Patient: sex F, age 67
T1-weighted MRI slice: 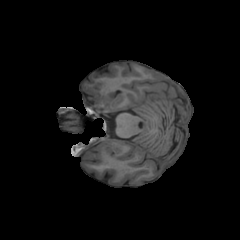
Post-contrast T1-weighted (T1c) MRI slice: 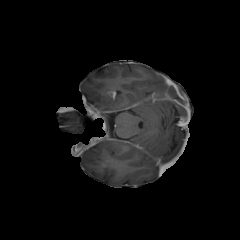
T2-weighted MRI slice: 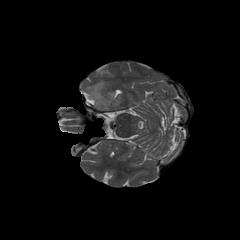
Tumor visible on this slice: yes
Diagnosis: Glioblastoma, IDH-wildtype
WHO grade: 4